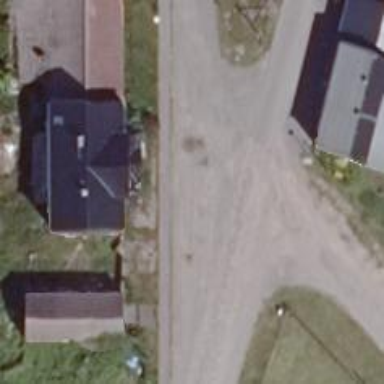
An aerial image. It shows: Residential alley road.